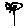
Label: flower